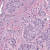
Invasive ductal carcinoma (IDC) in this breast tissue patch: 1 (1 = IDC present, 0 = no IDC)